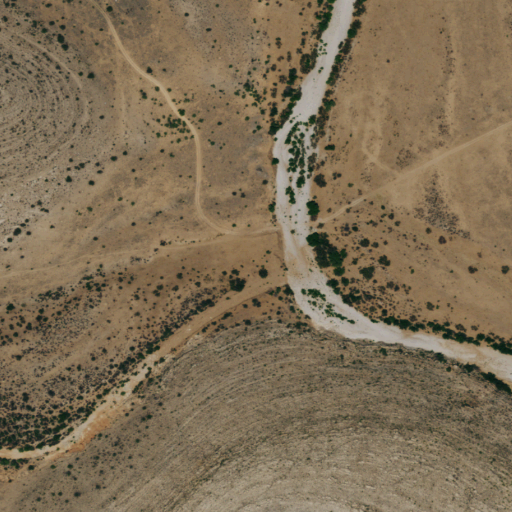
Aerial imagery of valley in New Mexico named Big Ox Yoke Canyon containing shrub and grassland